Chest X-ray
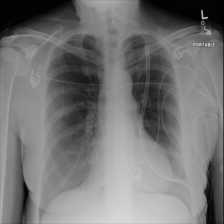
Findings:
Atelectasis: positive
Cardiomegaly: negative
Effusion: negative
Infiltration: negative
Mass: negative
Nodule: negative
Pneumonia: negative
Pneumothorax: negative
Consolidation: negative
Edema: negative
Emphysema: negative
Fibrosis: negative
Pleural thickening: negative
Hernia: negative